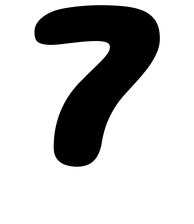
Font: Gluten_Bold